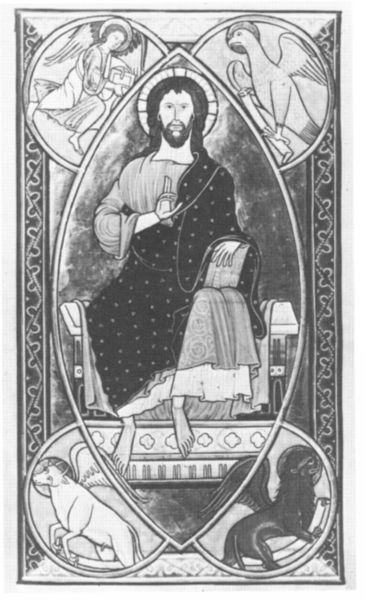
Titel: Psalter
Standort: Herstellungsort: Oxford (EU - GB)
Institution: London, British Library
Schlagwörter: mann, vogel, tiere, bart, taube, gotik, engel, füße, haltung, chair, church, hands, könig, men, pope, religious, thron, throne, white, window, black, face, gray, grey, hair, nose, painting, robe, seated, sitting, illustration, hand, heiligenschein, christus, jesus, angel, angels, man, mittelalter, eyes, feet, scroll, löwe, drawing, black and white, heiland, stier, coat, mouth, bird, dog, beard, eagle, saint, belzebub, ikone, wings, erlöser, cape, toga, prayer, circles, eye, dove, pigeon, cow, horse, bare, finger, fingers, god, heiliger geist, book, christ, bull, sheep, peace, evangelisten, lukas, script, christian, branch, bible, gesture, round, biblical, pray, schöpfer, lion, wing, border, mustache, halo, medallion, icon, holy, victory, jesus christ, stained glass, halos, spirit, ox, brows, card, colorless, evangelists, christian art, drawin, spotted, holy spirit, chirch, winged lion, pantokrator, haol, chrsitianity, schript, segil, face eyes, teardrop